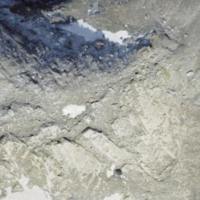
EUNIS habitat code: 49
Species observed at this site:
Saxifraga aizoides